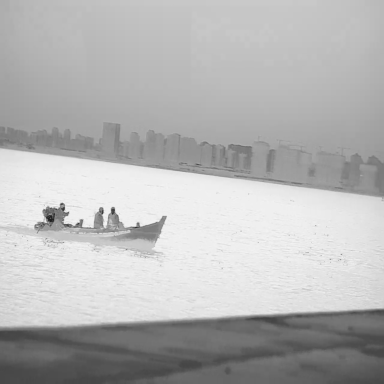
There is a bulk_carrier in the infrared image.